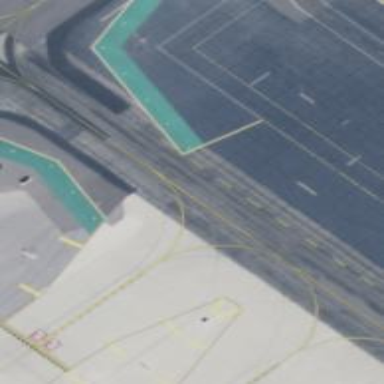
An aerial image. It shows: Image of taxiway at airport.